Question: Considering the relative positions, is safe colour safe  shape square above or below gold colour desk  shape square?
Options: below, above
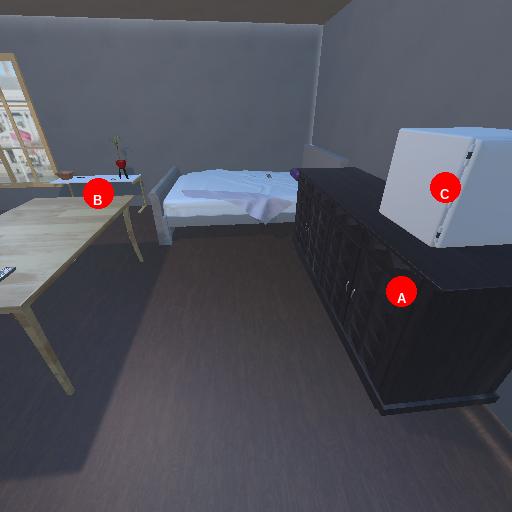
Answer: below